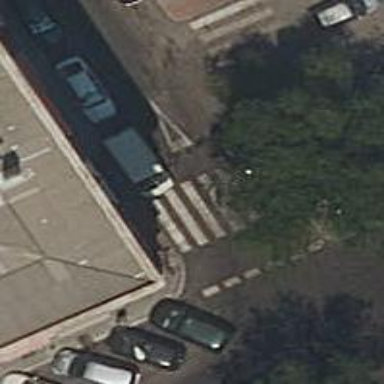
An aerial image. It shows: Uncontrolled crossing on the road.